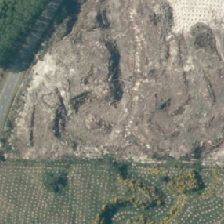
Land cover: harvested_forest